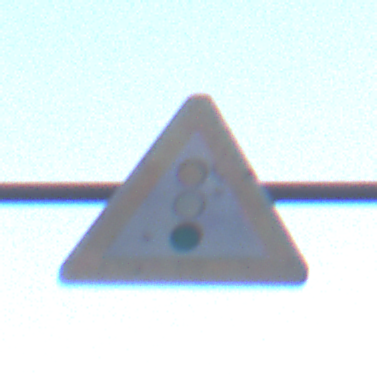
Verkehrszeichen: Lichtzeichenanlage
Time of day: SunriseSunset
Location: Outdoor (Nature)
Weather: PartlyCloudy
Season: NotSpecified
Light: Natural